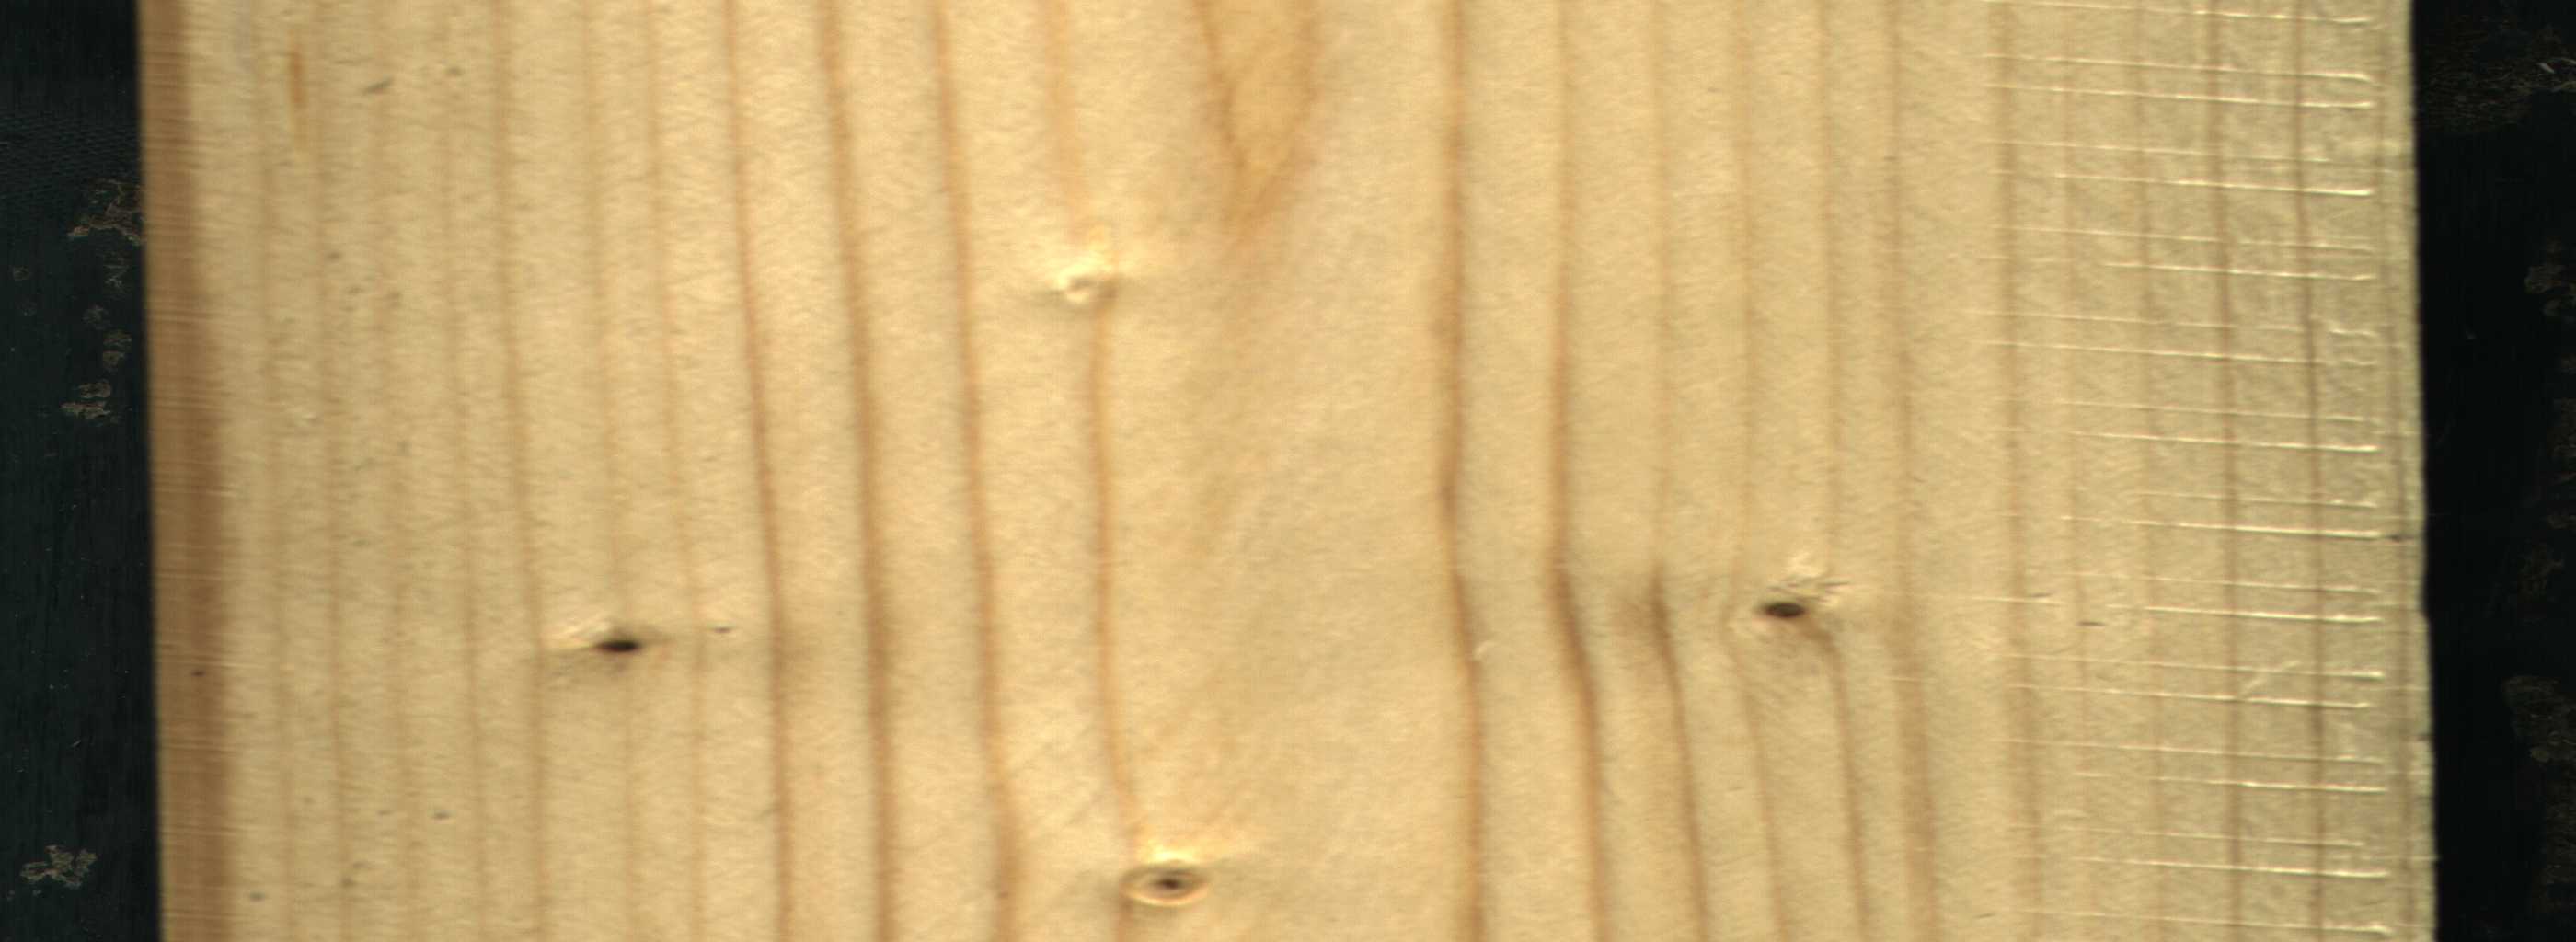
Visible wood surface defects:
Live_Knot
Live_Knot
Live_Knot